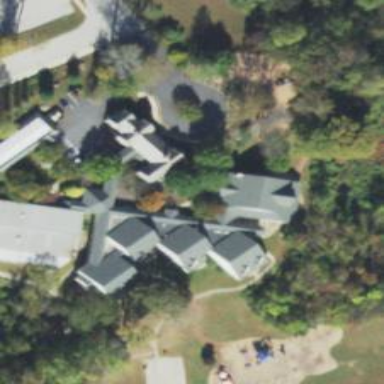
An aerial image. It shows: Chapel building.